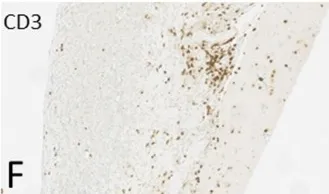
But also CD3 positive T cells.
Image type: pathology (immunostaining)